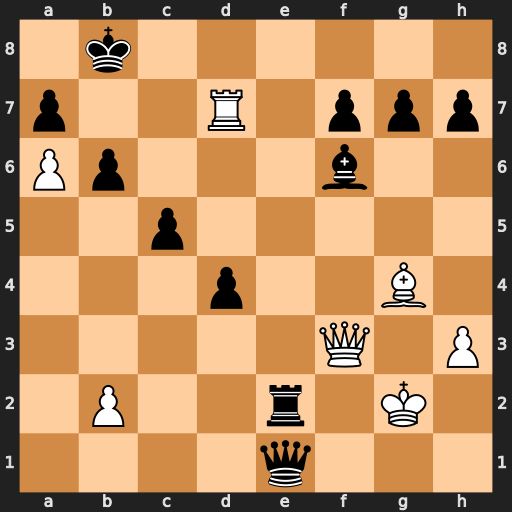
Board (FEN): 1k6/p2R1ppp/Pp3b2/2p5/3p2B1/5Q1P/1P2r1K1/4q3
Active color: w
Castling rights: -
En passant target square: -
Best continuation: Qxe2 Qxe2+ Bxe2